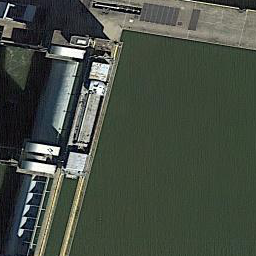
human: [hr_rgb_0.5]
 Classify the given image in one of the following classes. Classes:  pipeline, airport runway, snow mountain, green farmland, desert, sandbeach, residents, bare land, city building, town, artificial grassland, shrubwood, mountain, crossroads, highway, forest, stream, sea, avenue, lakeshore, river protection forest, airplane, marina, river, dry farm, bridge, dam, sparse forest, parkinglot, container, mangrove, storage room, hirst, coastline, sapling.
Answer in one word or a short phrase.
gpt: dam